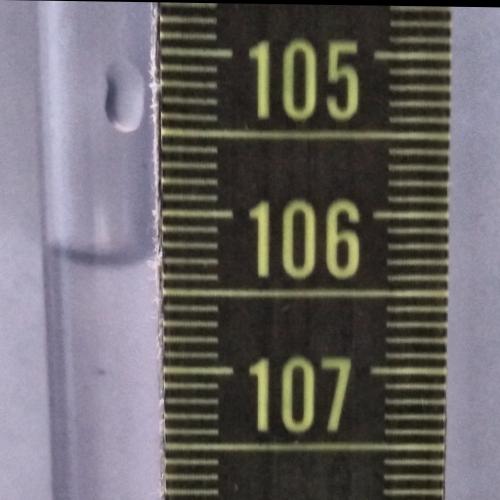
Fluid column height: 106.3 cm